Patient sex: M
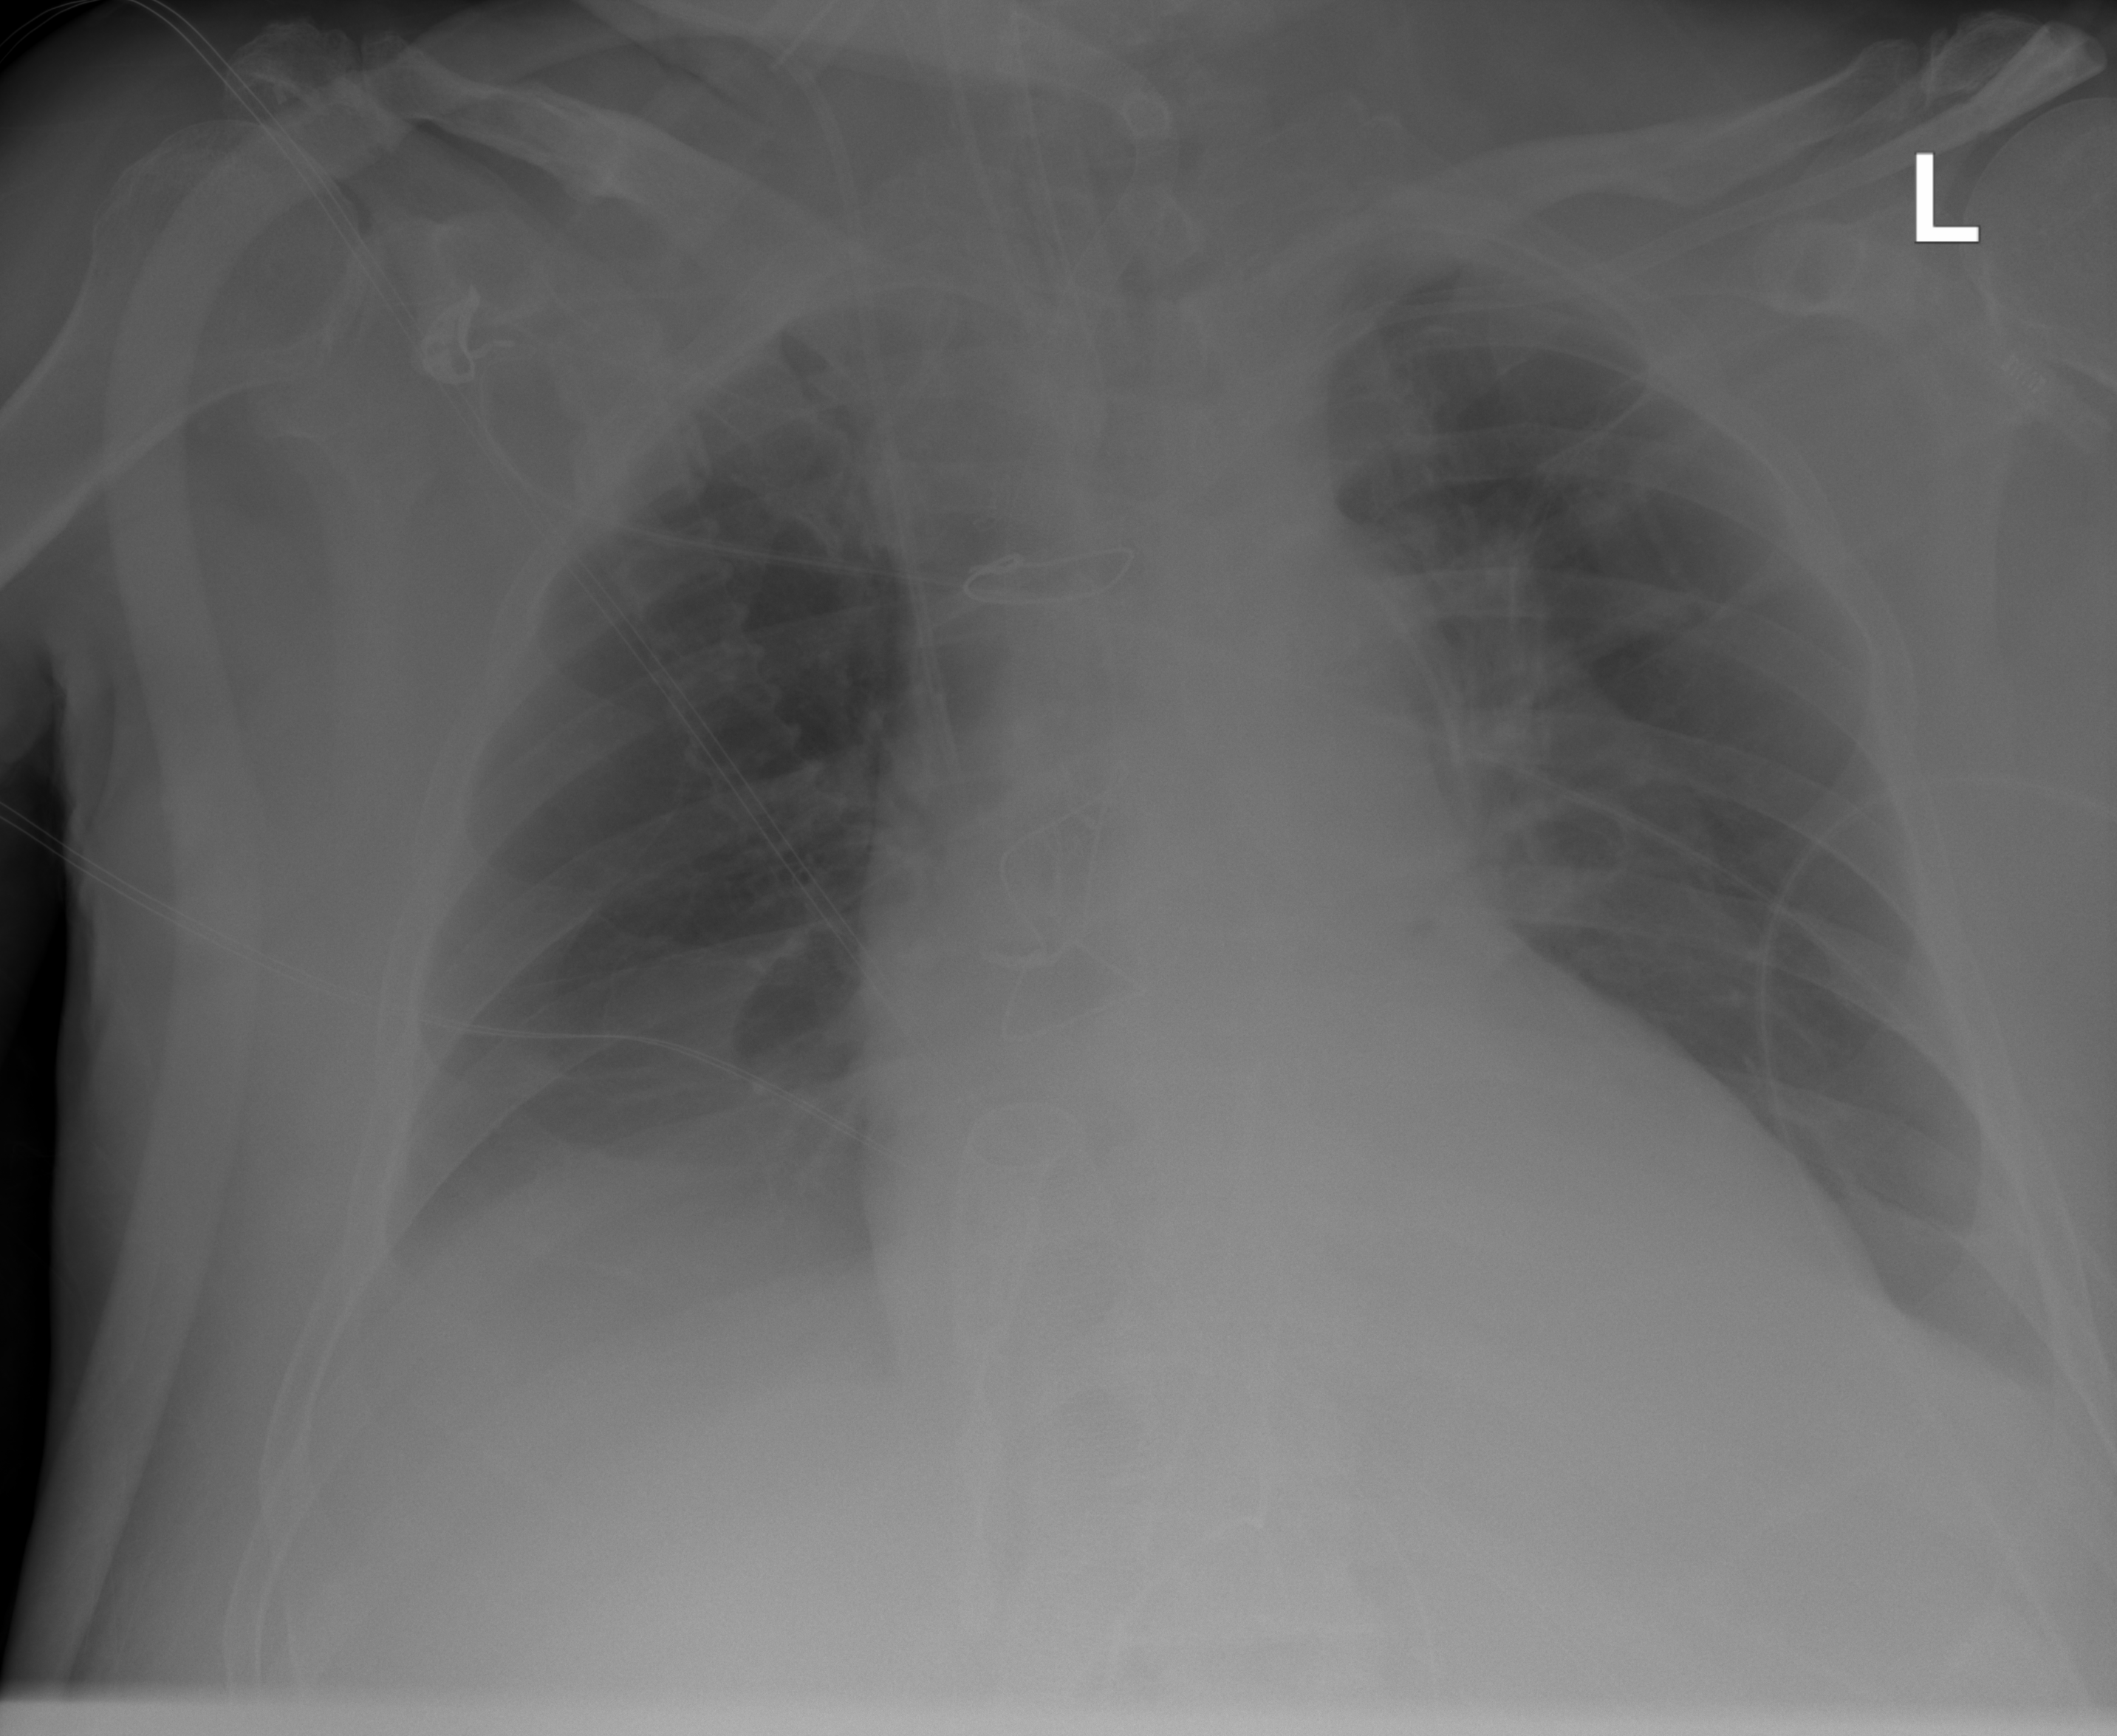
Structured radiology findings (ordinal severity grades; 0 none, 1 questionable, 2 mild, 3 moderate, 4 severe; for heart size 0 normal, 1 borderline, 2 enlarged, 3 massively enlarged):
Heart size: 2
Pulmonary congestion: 0
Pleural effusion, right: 3
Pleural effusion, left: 2
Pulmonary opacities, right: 0
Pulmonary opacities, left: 0
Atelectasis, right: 0
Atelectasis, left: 0